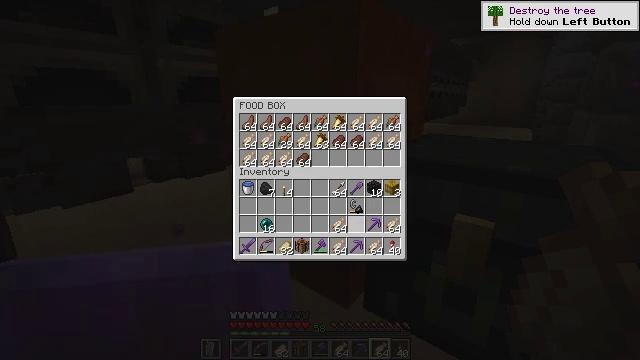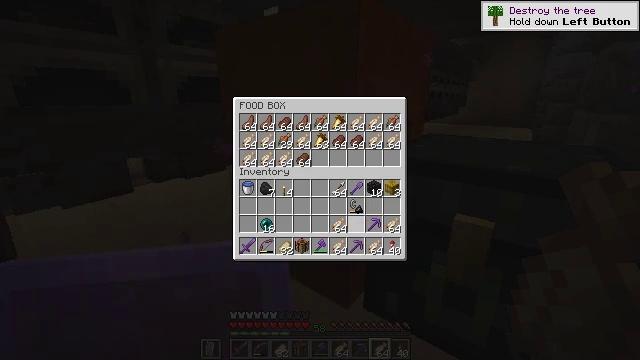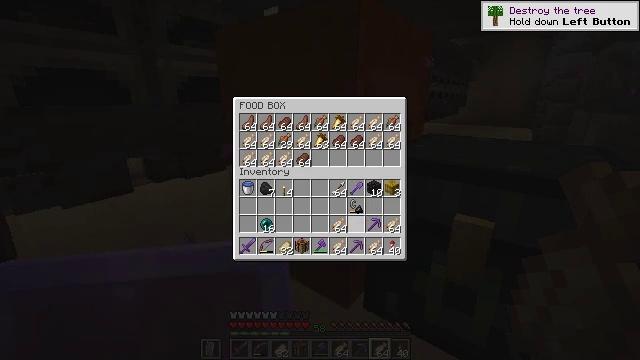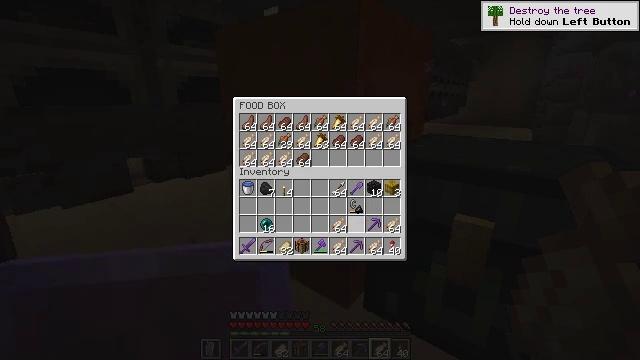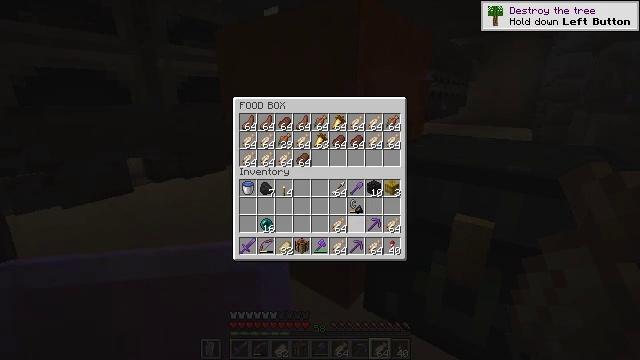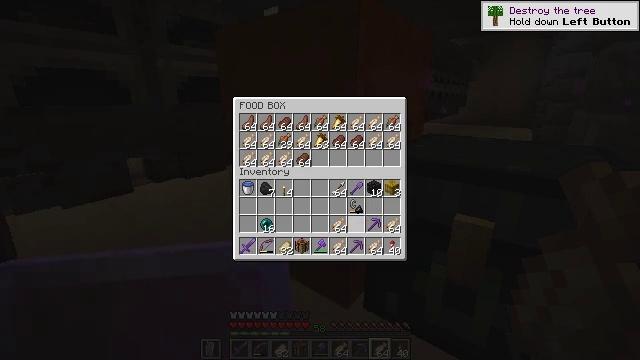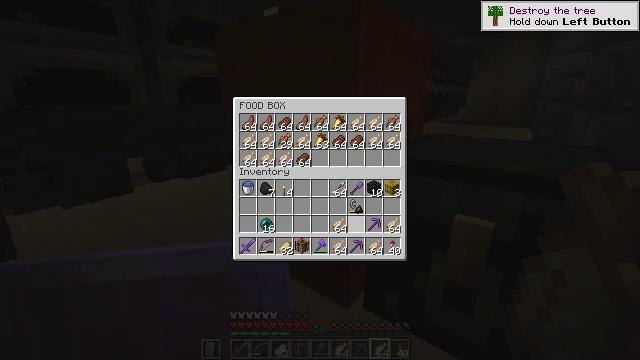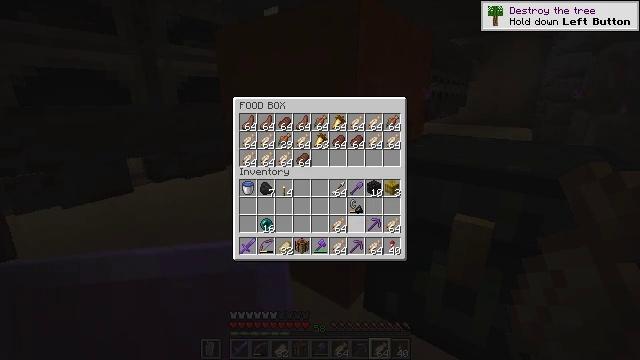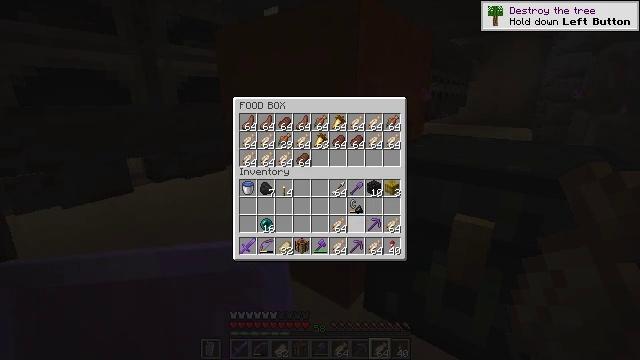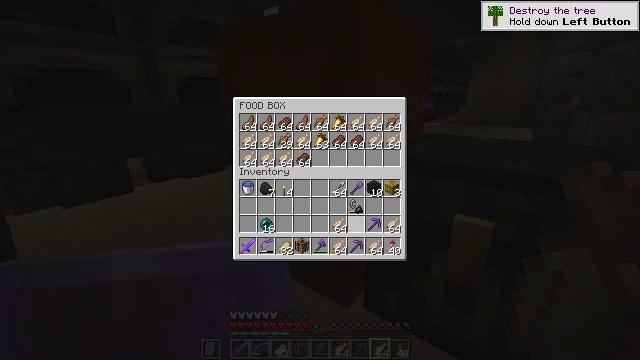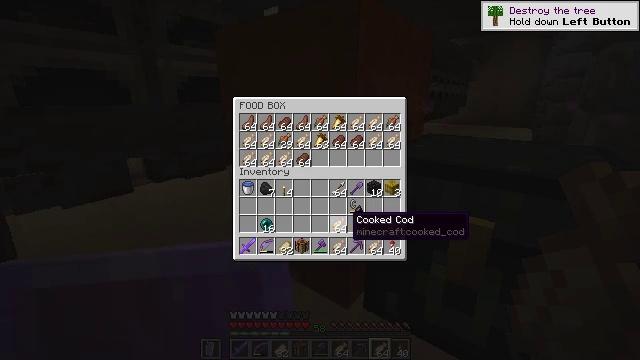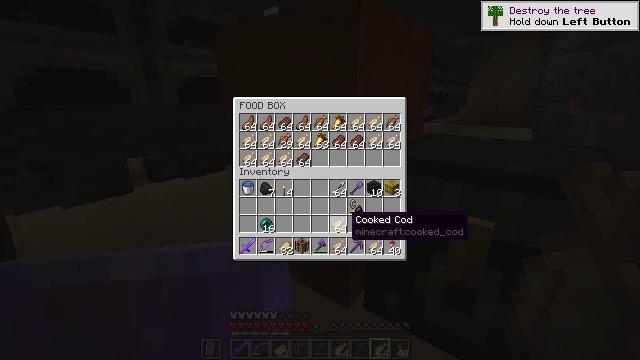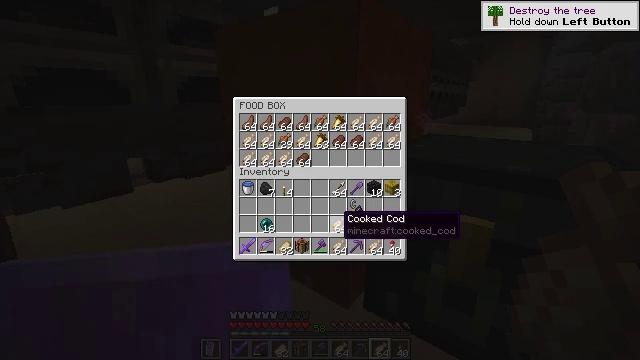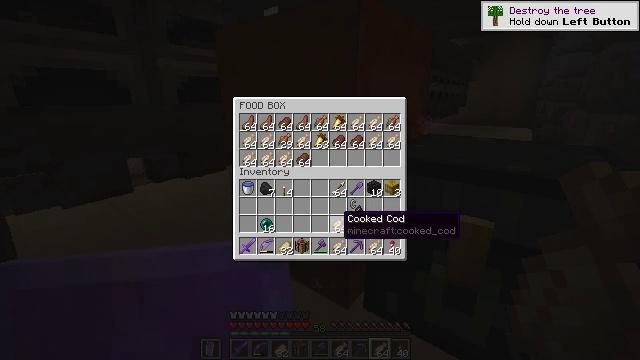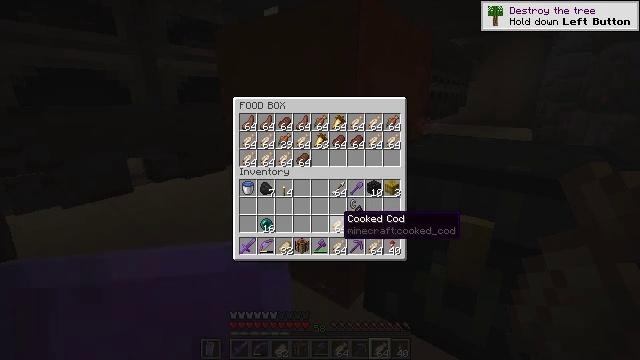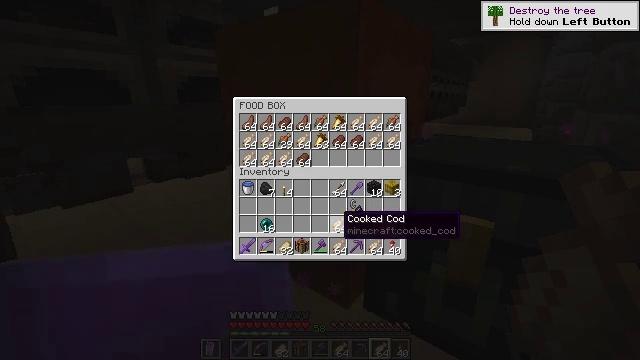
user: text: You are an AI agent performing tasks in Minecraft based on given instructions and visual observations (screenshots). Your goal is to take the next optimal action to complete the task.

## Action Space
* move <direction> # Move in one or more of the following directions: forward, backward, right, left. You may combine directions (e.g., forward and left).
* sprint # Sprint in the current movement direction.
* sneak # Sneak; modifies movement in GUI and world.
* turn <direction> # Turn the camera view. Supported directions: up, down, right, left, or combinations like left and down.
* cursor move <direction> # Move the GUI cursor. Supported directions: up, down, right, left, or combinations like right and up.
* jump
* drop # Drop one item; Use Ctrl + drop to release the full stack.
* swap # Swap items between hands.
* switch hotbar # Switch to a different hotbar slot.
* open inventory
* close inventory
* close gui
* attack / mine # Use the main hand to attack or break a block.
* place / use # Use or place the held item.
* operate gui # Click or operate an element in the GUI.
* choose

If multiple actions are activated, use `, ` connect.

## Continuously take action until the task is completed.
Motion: motion action
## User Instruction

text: Harvest the orange shulker box.
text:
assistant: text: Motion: sneak
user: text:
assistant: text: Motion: sneak
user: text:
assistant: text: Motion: no_op
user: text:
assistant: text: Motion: no_op
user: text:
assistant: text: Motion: no_op
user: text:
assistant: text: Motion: no_op
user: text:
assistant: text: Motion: no_op
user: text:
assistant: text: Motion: no_op
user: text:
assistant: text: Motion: turn left
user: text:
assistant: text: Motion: no_op
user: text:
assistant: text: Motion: no_op
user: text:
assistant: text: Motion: turn left
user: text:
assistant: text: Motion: no_op
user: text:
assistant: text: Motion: no_op
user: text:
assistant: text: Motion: no_op
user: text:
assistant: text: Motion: attack / mine
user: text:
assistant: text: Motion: attack / mine
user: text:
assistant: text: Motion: attack / mine
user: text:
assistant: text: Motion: attack / mine
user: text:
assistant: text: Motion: turn down
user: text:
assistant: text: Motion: no_op
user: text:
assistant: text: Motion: no_op
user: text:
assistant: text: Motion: no_op
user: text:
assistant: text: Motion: sneak
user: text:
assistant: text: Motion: sneak, attack / mine
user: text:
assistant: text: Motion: sneak, attack / mine
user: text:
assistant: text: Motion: sneak, attack / mine
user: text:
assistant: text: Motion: sneak
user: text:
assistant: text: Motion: sneak, attack / mine
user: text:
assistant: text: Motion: sneak, attack / mine